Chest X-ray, AP view. Patient: 6 years old, sex M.
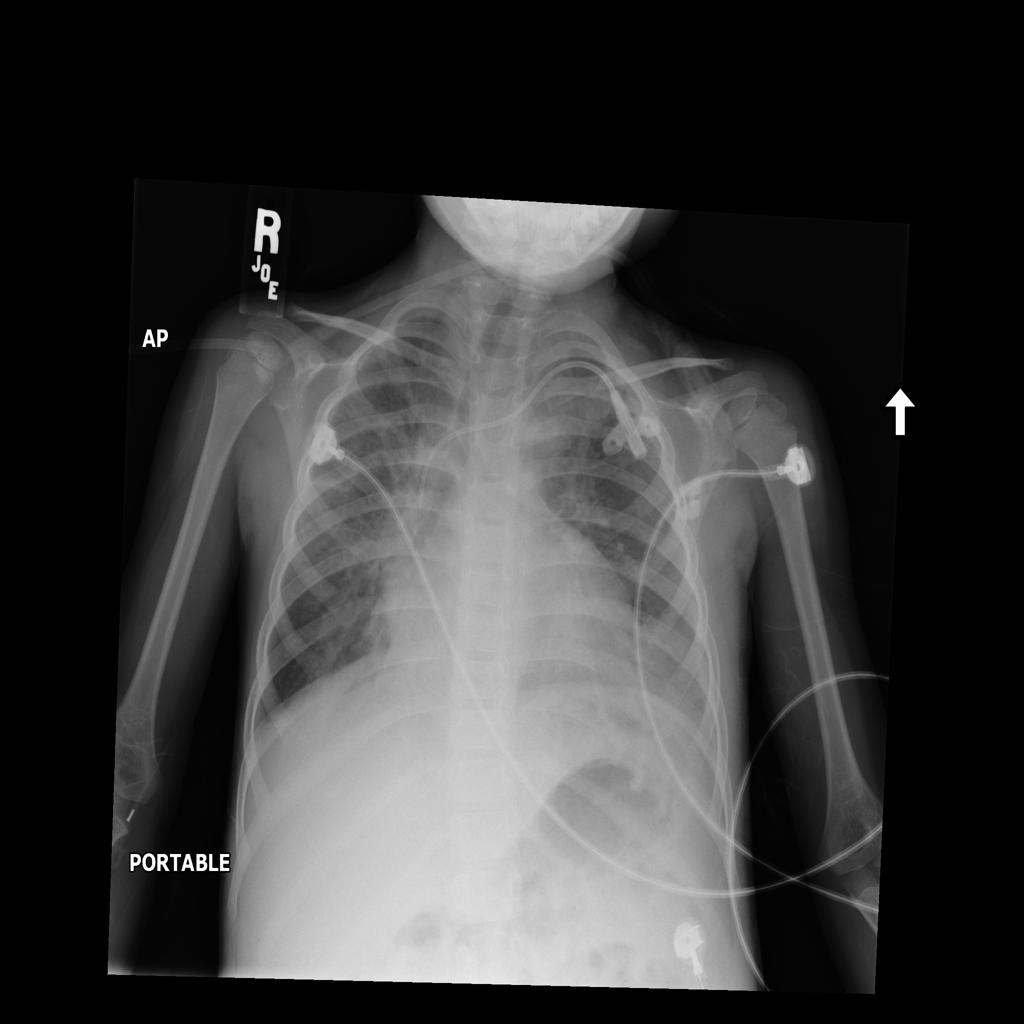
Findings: Consolidation, Infiltration